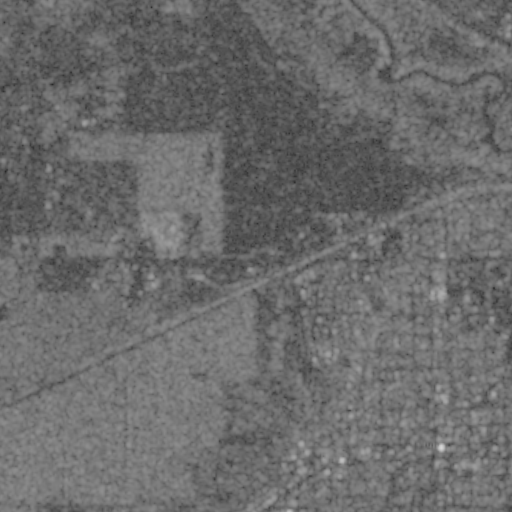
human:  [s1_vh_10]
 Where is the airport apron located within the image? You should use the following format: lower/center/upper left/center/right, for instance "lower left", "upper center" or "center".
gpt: The airport apron is located in the center right of the image.
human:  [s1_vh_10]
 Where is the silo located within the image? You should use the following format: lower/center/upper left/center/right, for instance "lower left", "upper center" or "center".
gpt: The silo is located in the upper right of the image.
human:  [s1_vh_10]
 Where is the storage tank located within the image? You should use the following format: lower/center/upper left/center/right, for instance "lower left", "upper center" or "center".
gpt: The storage tank is located in the lower center of the image.
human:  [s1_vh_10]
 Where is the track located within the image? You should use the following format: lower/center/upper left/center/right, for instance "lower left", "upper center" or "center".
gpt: The track is located in the center right of the image.
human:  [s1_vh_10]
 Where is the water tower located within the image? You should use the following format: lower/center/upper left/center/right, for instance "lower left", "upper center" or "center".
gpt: The water tower is located in the center right of the image.
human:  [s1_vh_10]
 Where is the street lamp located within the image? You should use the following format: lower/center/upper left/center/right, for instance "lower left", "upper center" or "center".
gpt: The street lamp is located in the center right of the image.
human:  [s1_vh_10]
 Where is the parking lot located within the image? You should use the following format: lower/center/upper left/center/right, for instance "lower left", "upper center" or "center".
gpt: There is no parking lot in the image.

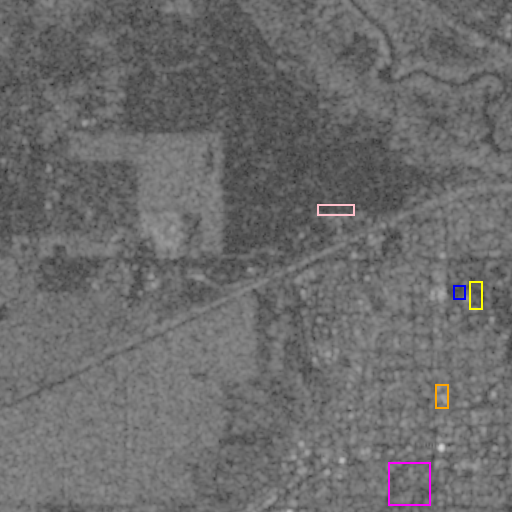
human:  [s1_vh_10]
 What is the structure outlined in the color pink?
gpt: The structure outlined in pink is an airport apron.
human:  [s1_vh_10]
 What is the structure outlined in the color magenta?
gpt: The structure outlined in magenta is a park.
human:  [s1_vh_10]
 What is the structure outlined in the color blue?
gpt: The structure outlined in blue is a parking lot.
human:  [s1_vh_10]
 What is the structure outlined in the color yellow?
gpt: The structure outlined in yellow is a track.
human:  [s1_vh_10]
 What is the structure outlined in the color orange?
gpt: The structure outlined in orange is a building.
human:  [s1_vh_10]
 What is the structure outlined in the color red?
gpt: There is no red outline.